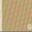
Piece: xx